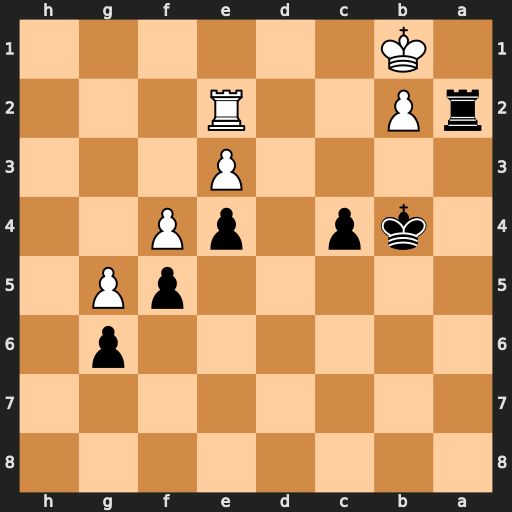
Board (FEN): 8/8/6p1/5pP1/1kp1pP2/4P3/rP2R3/1K6
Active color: b
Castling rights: -
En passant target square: -
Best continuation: Kb3 Rc2 Ra1+ Kxa1 Kxc2